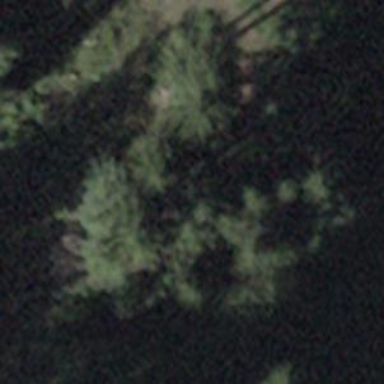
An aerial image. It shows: Evergreen needle-leaved tree.